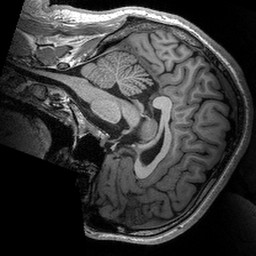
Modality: T1w
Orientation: sagittal
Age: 25
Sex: male
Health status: healthy
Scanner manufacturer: siemens
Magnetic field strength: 3 T
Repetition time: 2.53 s
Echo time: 0.00288 s